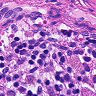
Metastatic tissue present: no